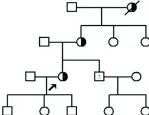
Clinical progression of index case and family pedigree. B. Family tree with index case arrowed. Males are squares, females are circles. Heterozygously affected individuals are semi-shaded. Sibling with proteinuria marked with.
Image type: radiology (x_ray)